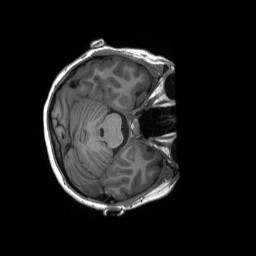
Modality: T1w
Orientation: axial
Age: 16
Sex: female
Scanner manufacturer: siemens
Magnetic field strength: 3 T
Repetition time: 2.3 s
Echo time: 0.00232 s